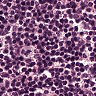
Metastatic tissue present: no